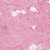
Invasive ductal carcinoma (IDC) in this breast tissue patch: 0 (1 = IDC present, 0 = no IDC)